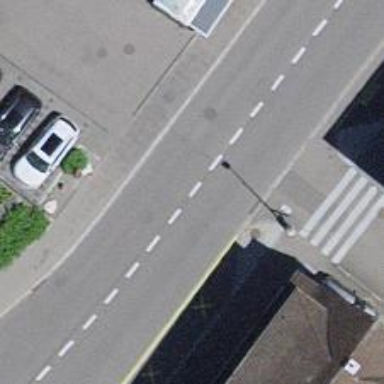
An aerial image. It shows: Bus stop equipped with public transport stop position.